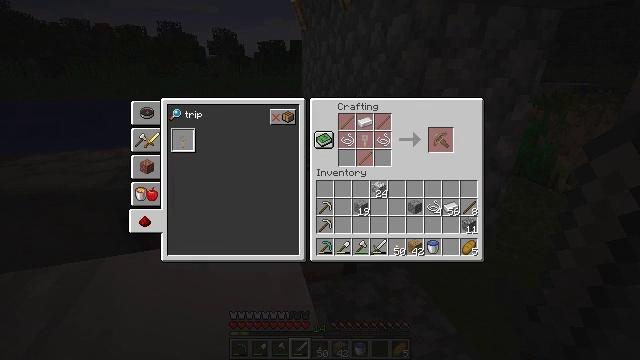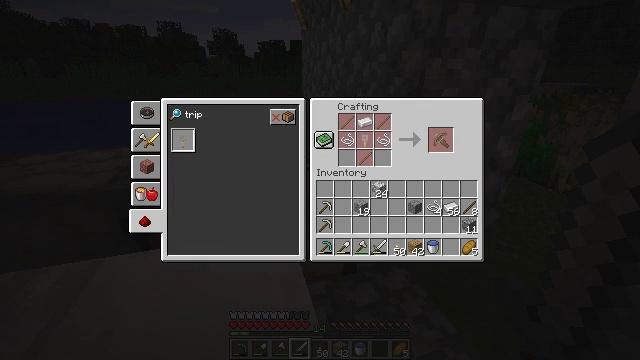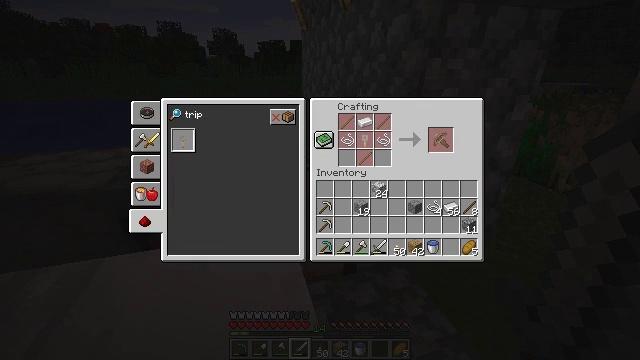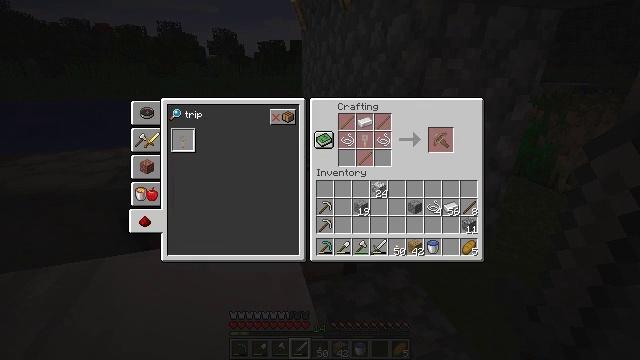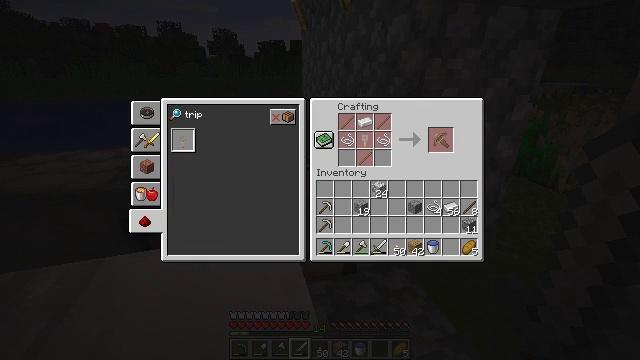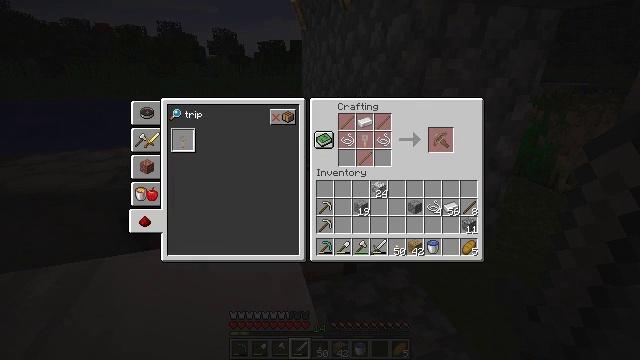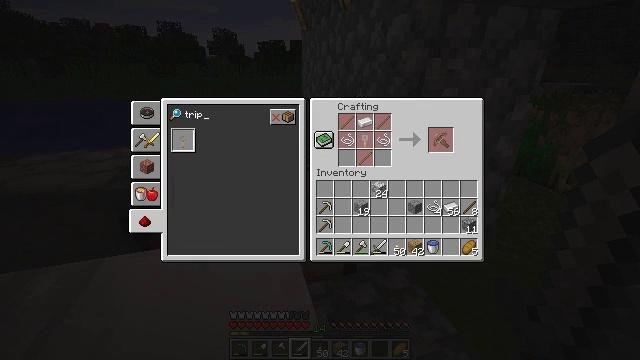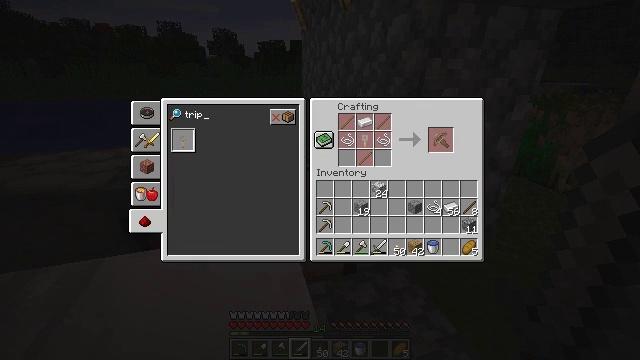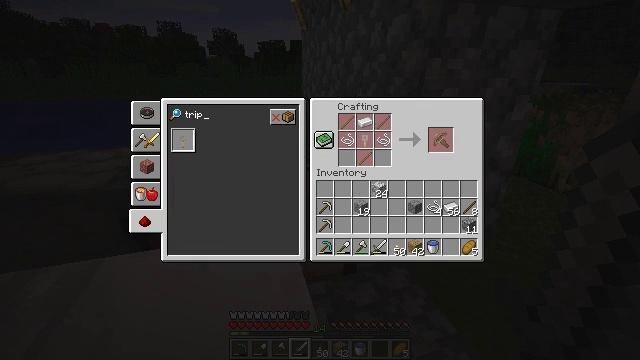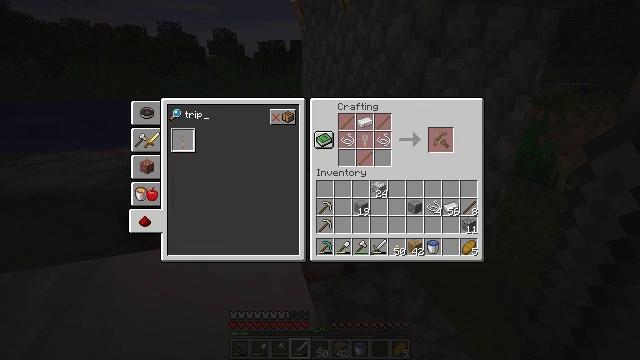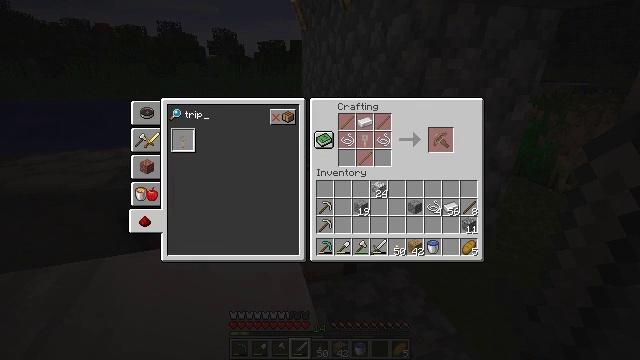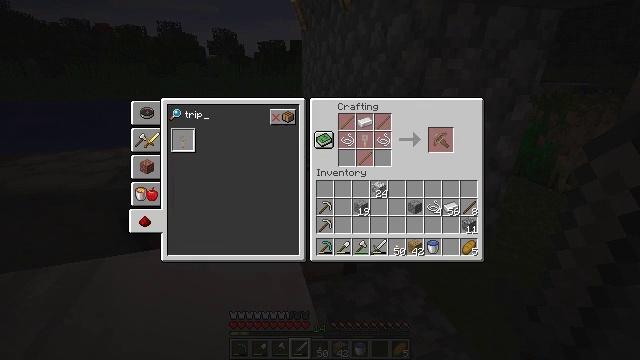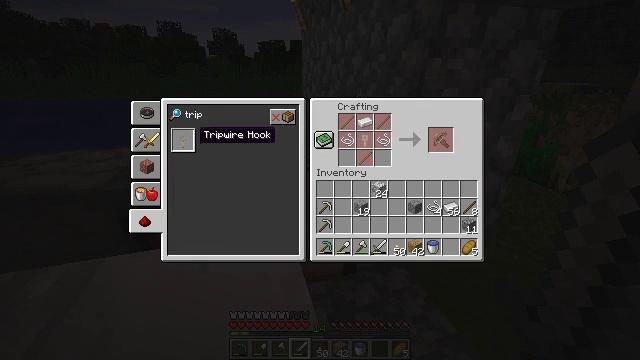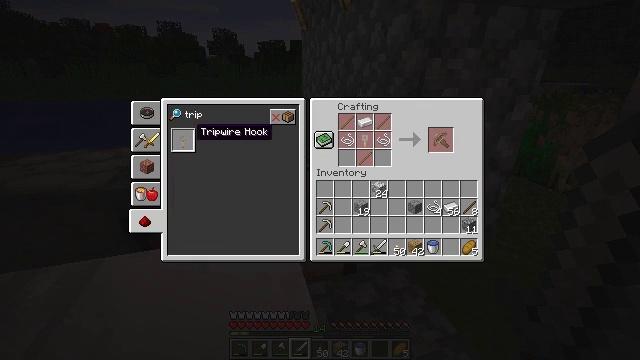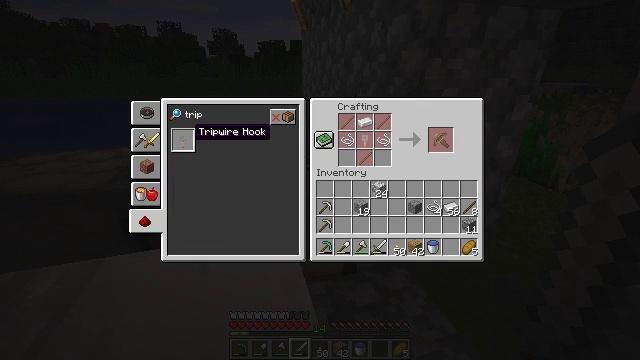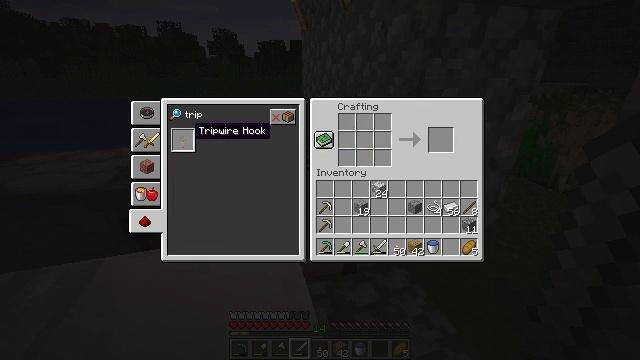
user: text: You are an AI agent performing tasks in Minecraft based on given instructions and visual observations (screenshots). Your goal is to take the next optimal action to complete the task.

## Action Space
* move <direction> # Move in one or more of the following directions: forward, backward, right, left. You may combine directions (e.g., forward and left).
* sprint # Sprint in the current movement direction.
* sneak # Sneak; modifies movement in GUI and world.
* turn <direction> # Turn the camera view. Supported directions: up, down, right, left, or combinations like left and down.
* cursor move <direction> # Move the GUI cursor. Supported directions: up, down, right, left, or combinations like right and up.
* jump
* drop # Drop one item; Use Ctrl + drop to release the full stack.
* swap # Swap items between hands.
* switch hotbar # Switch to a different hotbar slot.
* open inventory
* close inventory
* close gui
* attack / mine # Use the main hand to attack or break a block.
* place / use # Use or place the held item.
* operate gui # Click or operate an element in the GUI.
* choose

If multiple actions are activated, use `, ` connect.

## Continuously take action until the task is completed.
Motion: motion action
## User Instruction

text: Combine iron ingot, stick, and wooden plank to make a tripwire hook.
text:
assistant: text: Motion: no_op
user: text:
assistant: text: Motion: no_op
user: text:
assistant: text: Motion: no_op
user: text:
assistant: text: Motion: no_op
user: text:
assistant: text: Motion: no_op
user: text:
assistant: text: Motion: no_op
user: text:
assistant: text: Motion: no_op
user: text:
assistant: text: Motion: no_op
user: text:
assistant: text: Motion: no_op
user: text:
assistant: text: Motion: no_op
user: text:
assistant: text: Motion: no_op
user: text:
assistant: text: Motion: no_op
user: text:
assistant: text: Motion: no_op
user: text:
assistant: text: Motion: no_op
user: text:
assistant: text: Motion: operate gui
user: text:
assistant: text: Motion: operate gui
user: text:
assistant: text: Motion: operate gui
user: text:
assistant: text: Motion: no_op
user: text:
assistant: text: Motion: no_op
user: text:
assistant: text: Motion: no_op
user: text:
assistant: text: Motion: no_op
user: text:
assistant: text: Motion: no_op
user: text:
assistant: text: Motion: no_op
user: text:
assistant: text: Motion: no_op
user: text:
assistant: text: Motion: cursor move right and down
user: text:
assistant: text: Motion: cursor move right
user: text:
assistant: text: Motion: cursor move right
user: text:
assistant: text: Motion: cursor move right
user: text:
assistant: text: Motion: cursor move right
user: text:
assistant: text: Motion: no_op